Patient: sex F, age 54
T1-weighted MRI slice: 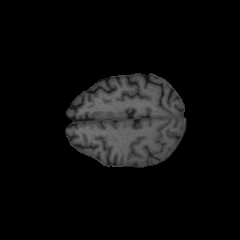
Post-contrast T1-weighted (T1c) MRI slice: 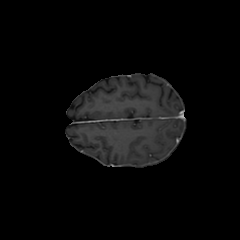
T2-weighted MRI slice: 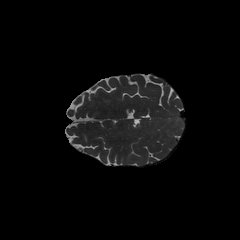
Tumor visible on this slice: no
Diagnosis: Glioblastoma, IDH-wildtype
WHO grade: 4